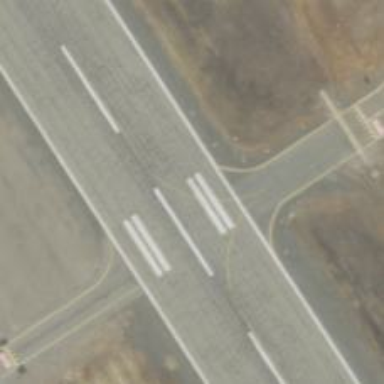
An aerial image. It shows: Image of taxiway at airport.